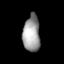
Tissue: lung
Cell type: Others
Senescence score: 0.2142
Nuclear area (px): 606
Mean DAPI intensity: 157.162